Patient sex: F
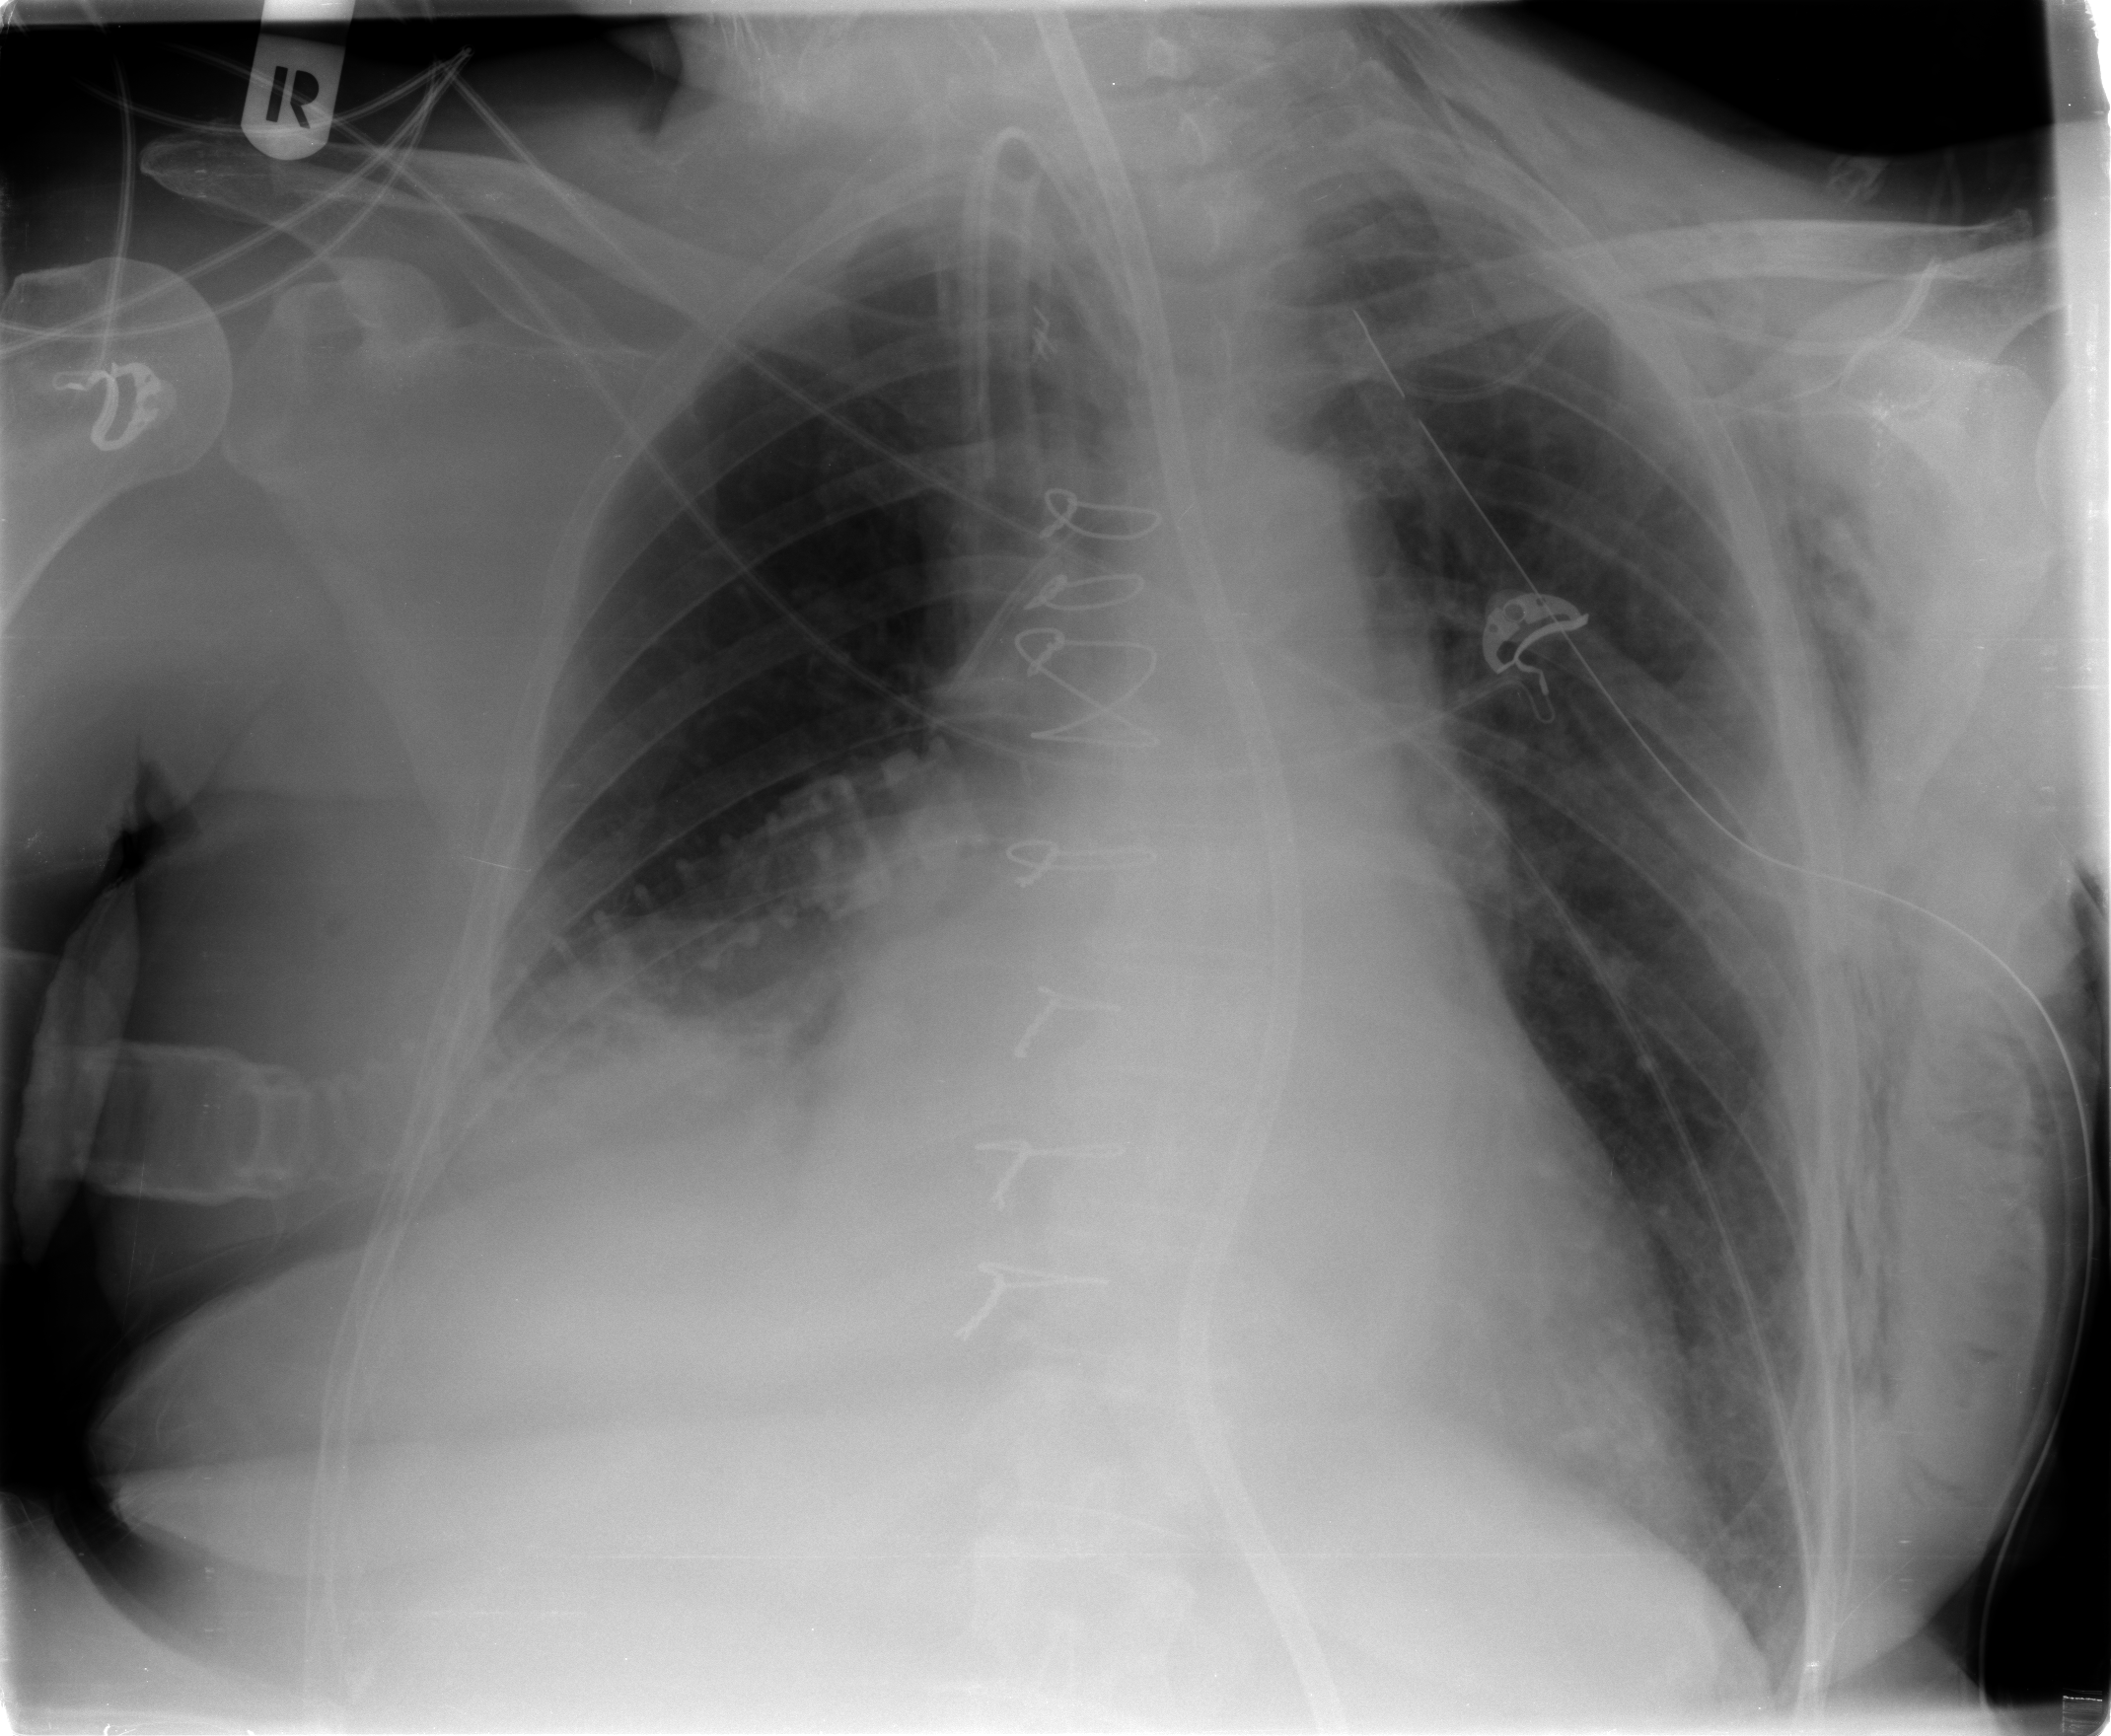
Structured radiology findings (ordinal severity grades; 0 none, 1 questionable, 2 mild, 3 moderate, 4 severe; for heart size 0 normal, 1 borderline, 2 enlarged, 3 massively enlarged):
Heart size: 1
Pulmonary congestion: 0
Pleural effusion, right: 2
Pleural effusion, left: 0
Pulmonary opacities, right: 0
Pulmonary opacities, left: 0
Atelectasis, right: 2
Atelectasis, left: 0